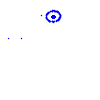
Particle: pion